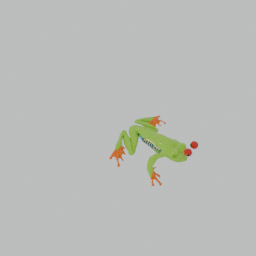
Label: animals